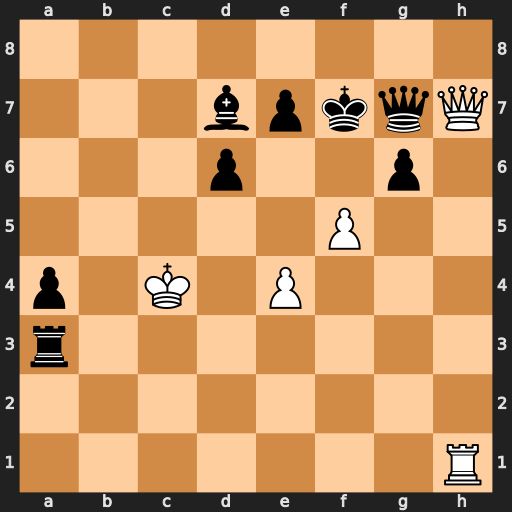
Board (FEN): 8/3bpkqQ/3p2p1/5P2/p1K1P3/r7/8/7R
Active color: w
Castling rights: -
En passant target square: -
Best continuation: fxg6+ Ke6 Qxg7